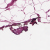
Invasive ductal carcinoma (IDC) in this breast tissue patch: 0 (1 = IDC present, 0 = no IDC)